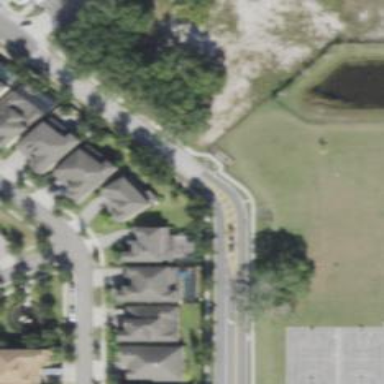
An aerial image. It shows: Residential road with sidewalk on the left side.